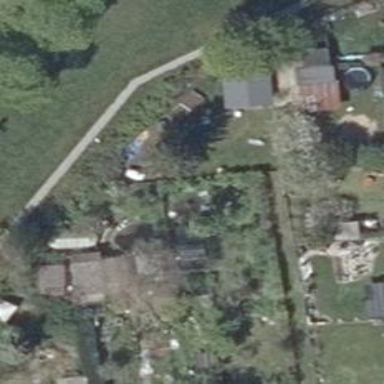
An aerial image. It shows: Allotments area.